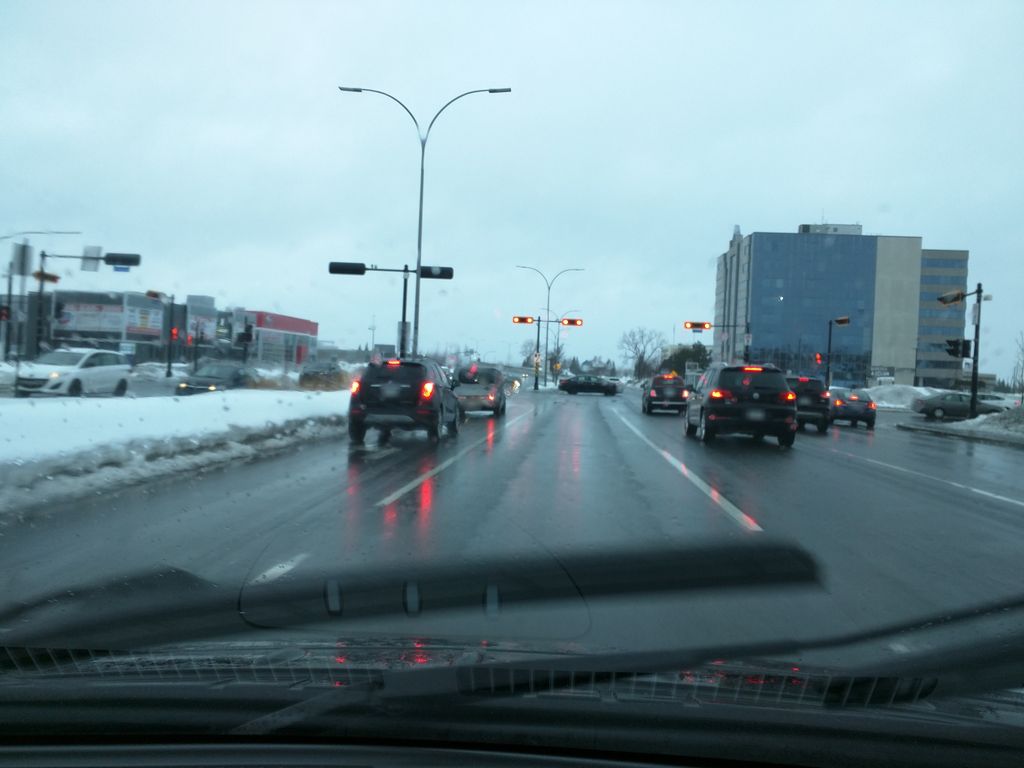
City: montreal